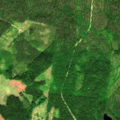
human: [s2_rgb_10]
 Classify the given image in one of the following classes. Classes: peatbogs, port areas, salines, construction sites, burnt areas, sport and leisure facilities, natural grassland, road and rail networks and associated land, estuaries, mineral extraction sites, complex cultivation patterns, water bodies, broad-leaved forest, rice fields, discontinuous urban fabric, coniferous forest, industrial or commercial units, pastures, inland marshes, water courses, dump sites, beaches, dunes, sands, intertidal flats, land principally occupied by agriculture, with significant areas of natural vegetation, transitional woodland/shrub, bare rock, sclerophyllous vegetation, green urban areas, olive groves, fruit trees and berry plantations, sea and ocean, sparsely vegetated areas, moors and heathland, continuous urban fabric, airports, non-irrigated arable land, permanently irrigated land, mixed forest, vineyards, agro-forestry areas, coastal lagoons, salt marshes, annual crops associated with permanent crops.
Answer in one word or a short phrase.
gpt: coniferous forest, mixed forest